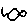
Label: circle